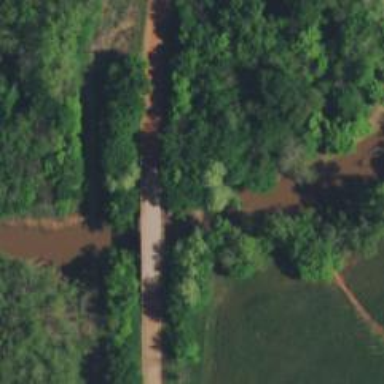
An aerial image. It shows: Unclassified road on bridge.